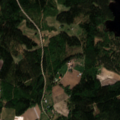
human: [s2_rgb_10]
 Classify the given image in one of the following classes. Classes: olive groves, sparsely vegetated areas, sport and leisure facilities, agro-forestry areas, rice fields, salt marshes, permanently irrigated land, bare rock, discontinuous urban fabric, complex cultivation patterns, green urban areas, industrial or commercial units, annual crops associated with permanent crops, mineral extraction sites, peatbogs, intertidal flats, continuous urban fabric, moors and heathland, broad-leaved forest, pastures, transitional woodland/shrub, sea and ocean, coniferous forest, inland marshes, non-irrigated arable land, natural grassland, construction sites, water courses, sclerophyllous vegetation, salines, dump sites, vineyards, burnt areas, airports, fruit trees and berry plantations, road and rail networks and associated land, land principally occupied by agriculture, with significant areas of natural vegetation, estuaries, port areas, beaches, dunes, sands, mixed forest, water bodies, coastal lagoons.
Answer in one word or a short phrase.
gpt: land principally occupied by agriculture, with significant areas of natural vegetation, coniferous forest, mixed forest, water bodies